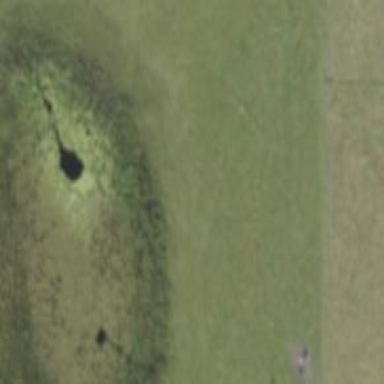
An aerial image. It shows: Marsh wetland.